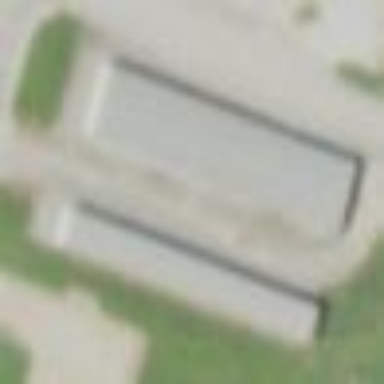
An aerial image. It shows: Commercial area with storage rental shop.